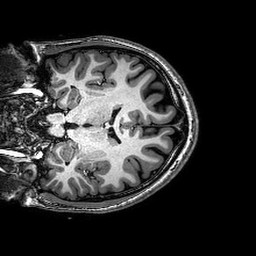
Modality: T1w
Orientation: coronal
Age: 25
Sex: male
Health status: healthy
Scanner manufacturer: philips
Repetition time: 0.008352 s
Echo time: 0.00384 s